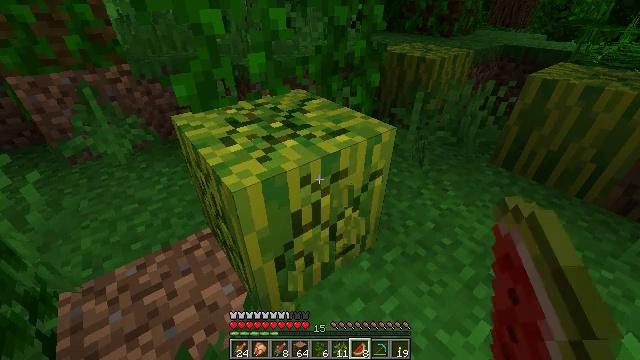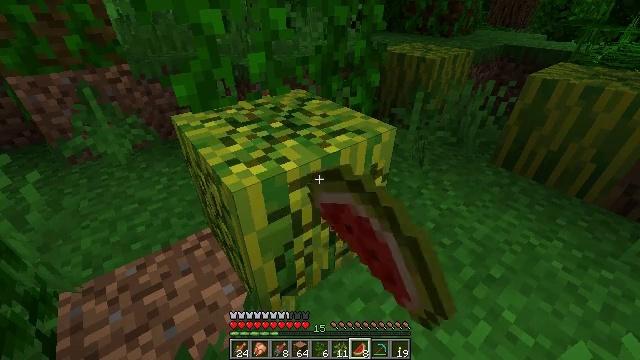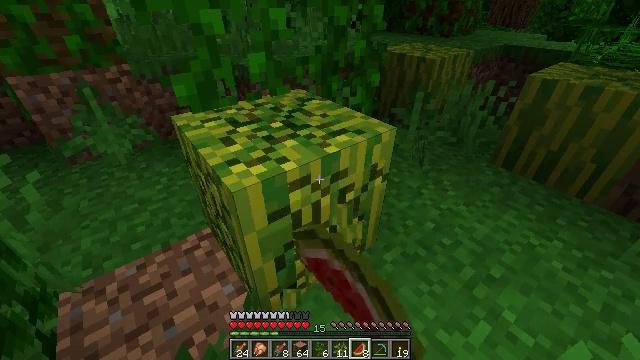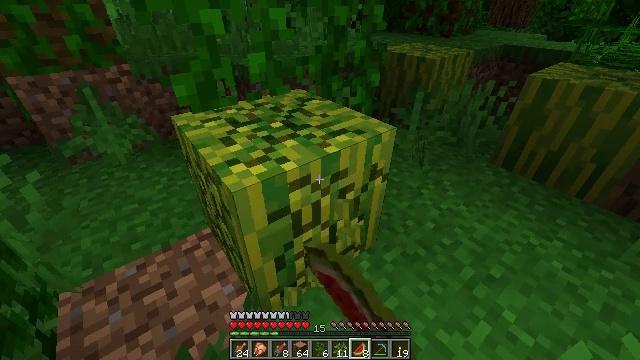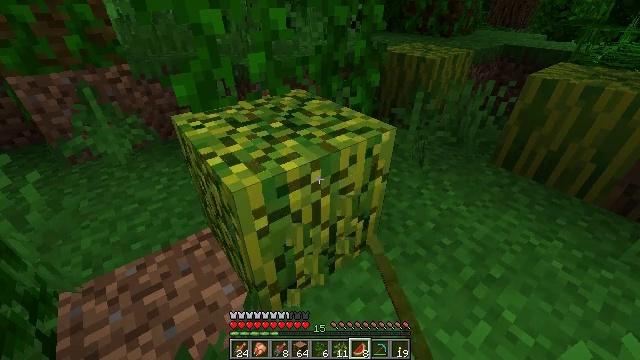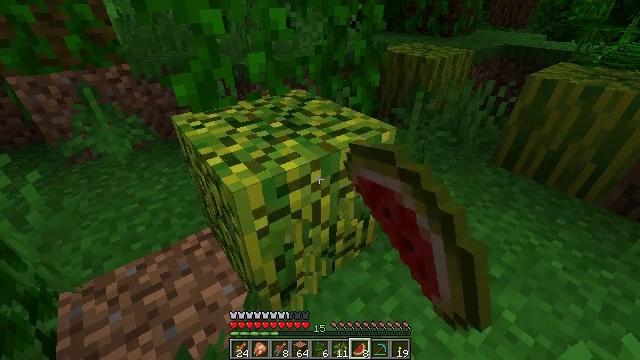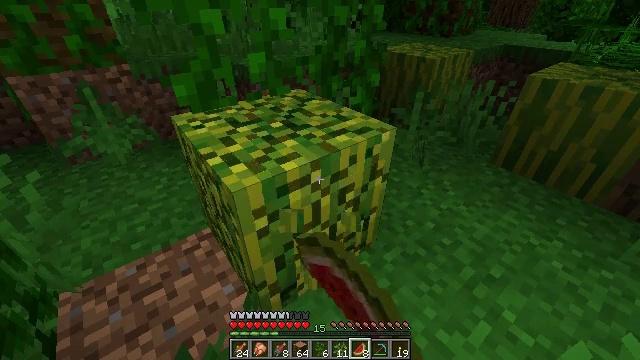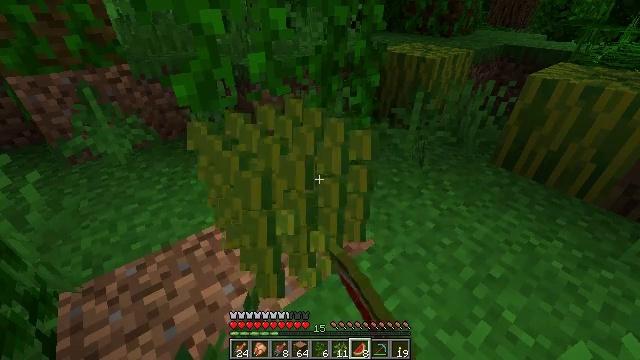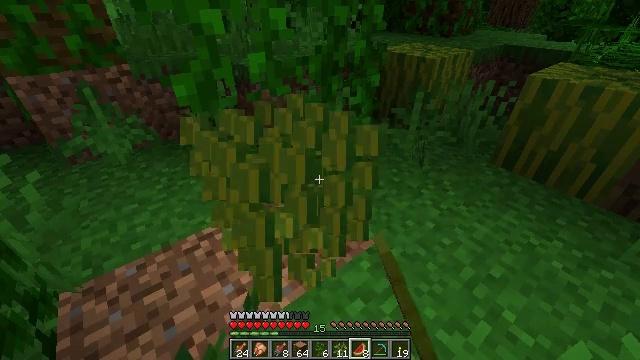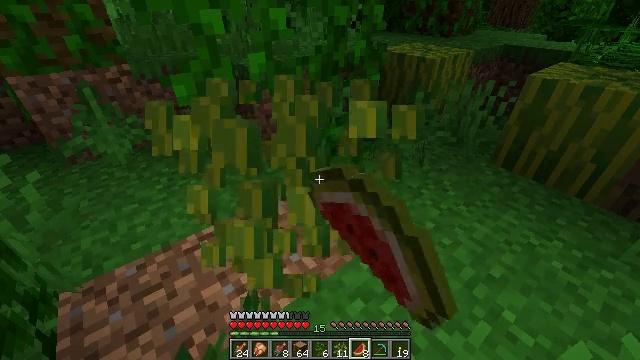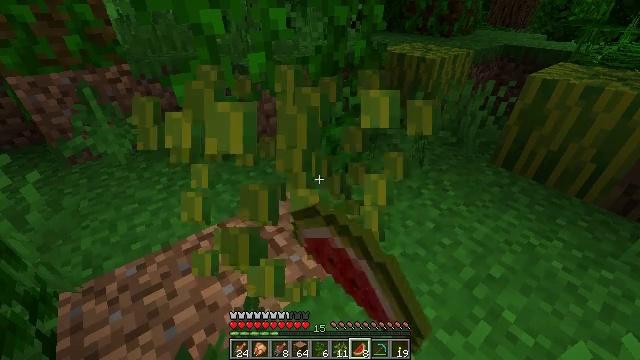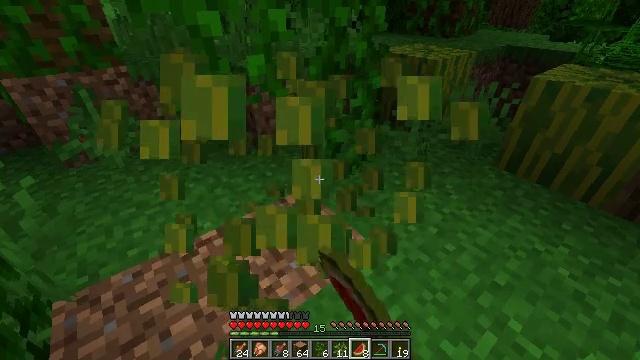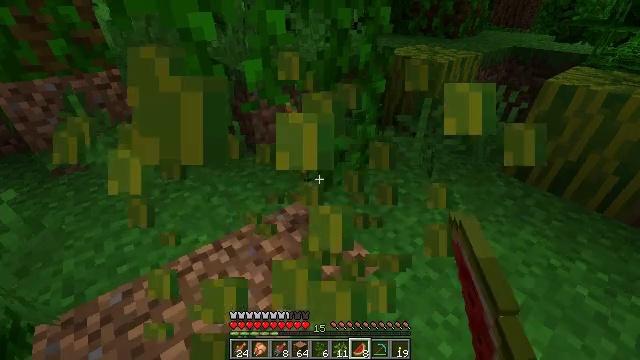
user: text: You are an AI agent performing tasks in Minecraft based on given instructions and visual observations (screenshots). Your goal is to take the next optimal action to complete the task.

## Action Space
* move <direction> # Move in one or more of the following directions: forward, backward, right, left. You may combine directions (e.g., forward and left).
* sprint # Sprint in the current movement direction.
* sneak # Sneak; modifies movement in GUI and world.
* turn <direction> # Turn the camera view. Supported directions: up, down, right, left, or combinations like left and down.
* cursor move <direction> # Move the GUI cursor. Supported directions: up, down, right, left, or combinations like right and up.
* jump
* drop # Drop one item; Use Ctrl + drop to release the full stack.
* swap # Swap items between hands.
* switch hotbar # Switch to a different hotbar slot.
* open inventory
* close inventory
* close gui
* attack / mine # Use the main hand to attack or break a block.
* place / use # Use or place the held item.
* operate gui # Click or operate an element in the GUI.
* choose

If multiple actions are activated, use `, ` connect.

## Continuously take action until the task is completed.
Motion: motion action
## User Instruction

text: Mine a melon block.
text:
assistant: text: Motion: attack / mine
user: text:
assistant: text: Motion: attack / mine
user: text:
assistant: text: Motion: attack / mine
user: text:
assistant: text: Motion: attack / mine
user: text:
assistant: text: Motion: attack / mine
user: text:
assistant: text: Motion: attack / mine
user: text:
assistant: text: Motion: attack / mine
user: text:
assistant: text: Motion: attack / mine
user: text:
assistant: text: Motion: attack / mine
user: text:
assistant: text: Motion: attack / mine
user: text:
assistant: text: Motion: move forward, attack / mine
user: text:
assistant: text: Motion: move forward, attack / mine
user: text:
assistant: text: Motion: attack / mine